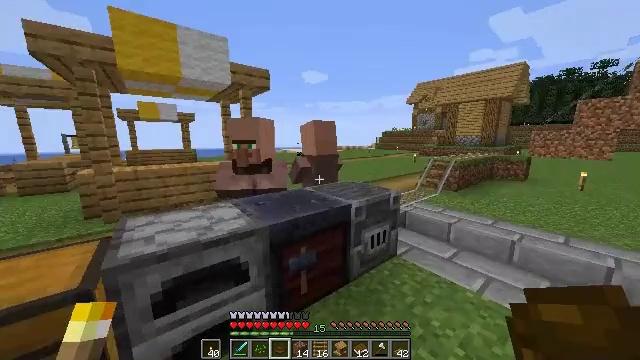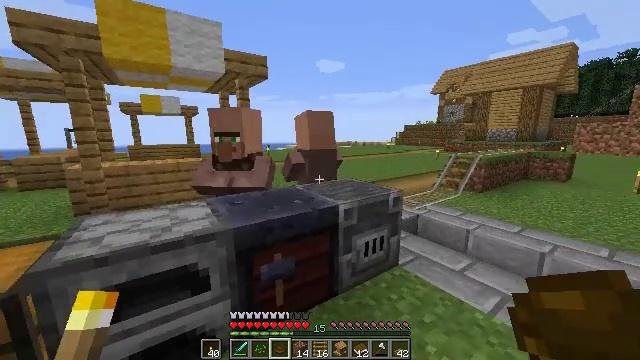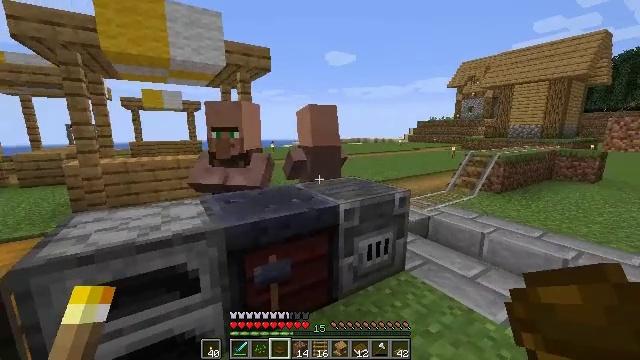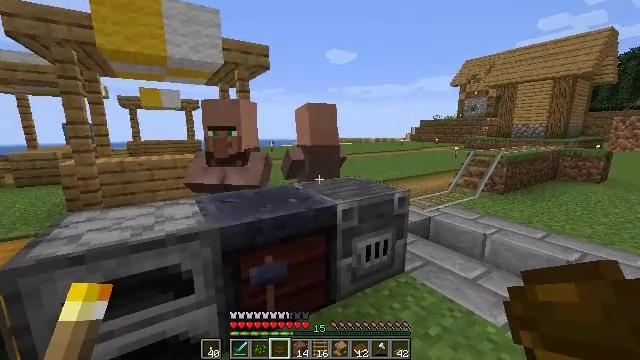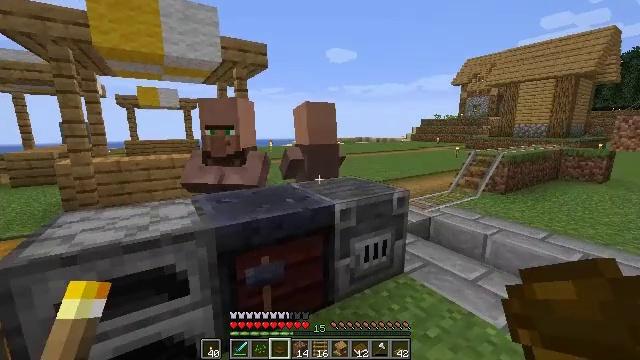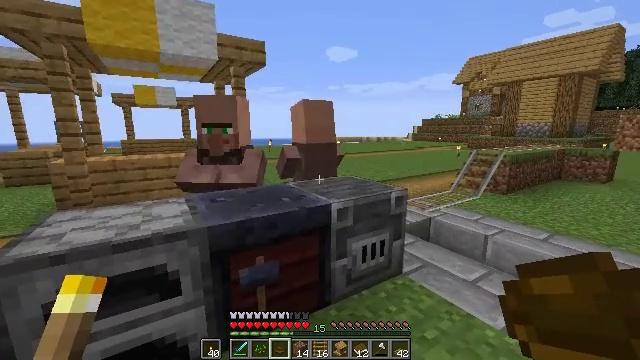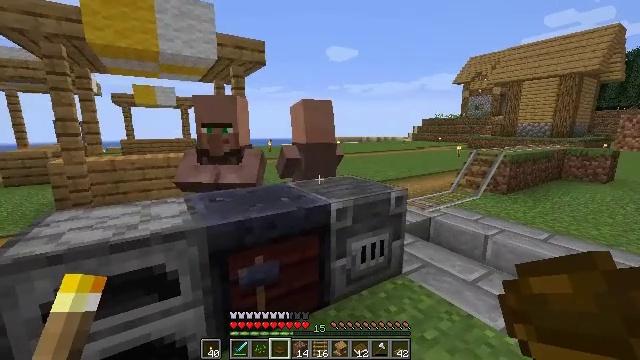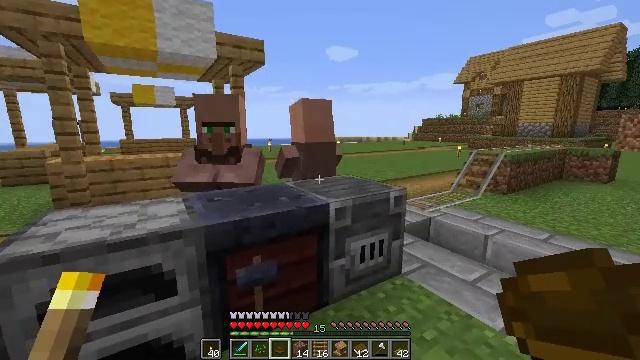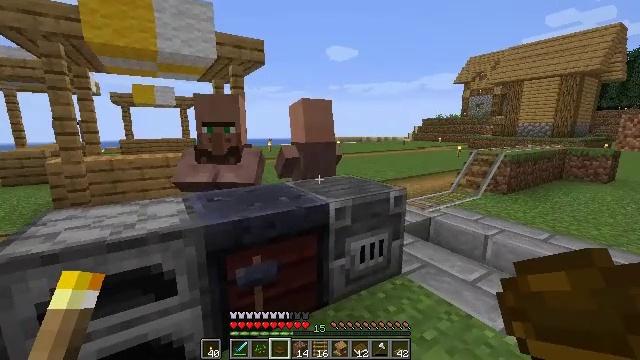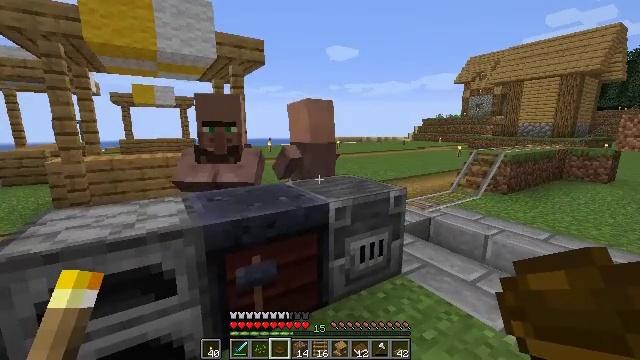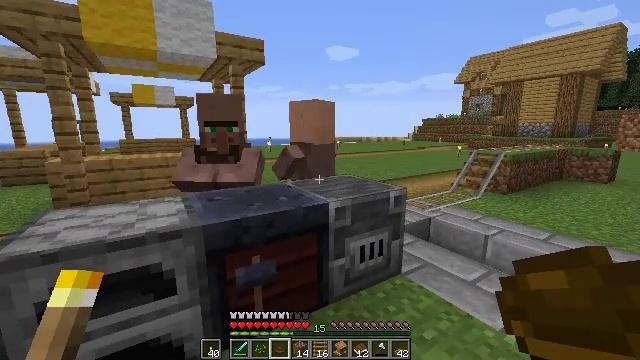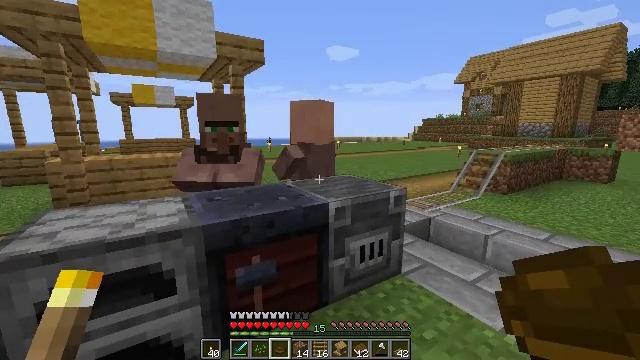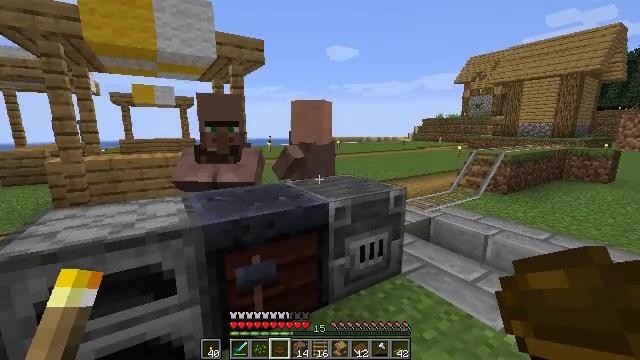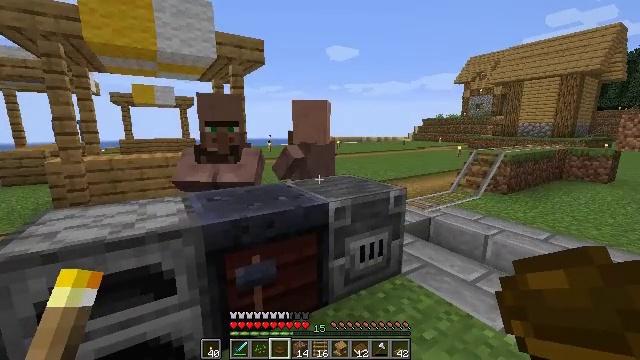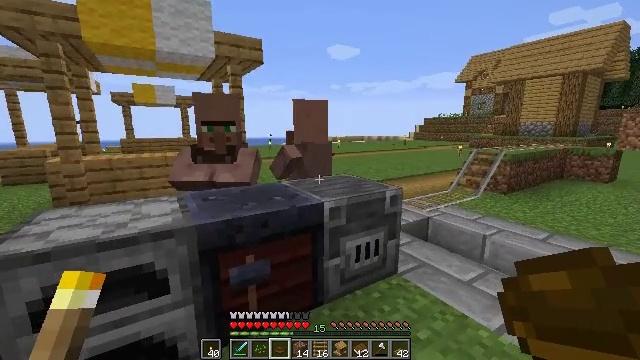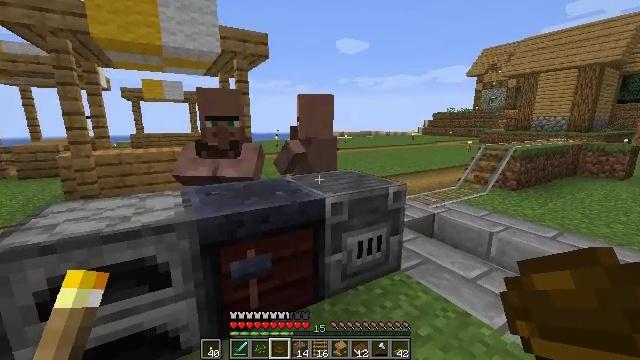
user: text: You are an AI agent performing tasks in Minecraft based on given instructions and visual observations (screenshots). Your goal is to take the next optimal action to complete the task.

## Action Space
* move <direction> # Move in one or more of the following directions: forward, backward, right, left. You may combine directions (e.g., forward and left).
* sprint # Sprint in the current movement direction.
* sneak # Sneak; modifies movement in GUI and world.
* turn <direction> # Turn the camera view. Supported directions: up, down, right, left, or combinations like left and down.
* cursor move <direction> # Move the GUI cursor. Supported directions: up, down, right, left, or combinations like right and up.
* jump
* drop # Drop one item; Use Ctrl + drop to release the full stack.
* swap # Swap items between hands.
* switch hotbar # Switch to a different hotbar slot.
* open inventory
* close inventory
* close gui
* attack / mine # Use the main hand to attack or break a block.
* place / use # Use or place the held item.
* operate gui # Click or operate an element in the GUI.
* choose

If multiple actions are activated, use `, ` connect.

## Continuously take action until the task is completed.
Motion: motion action
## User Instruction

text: Recycle the blast furnace by breaking it.
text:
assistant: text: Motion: turn left
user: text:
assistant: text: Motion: turn left
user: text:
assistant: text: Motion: no_op
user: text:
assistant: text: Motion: no_op
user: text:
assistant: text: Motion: no_op
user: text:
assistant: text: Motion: no_op
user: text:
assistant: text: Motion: no_op
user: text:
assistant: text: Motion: no_op
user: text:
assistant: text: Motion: no_op
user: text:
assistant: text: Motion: no_op
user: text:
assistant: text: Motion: no_op
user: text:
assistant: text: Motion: no_op
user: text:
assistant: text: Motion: no_op
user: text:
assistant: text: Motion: move right
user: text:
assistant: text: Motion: move forward and move right, turn left and down
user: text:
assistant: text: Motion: move forward and move right, turn left and down
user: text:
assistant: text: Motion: move forward and move right, turn left and down
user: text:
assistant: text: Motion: move forward and move right, turn left and down
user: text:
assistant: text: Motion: move forward and move right, turn left and down
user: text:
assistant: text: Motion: move right, turn left and down
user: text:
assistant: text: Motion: turn left and down
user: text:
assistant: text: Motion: turn left and down
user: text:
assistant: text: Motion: turn left and down
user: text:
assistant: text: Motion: turn down
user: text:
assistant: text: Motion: turn down
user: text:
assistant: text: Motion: no_op
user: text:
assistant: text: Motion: no_op
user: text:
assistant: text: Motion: no_op
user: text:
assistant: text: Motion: no_op
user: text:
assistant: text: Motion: no_op